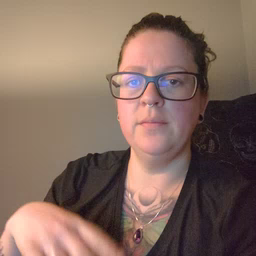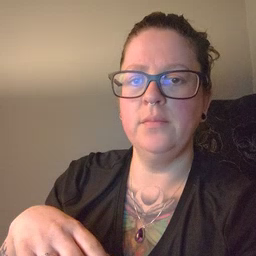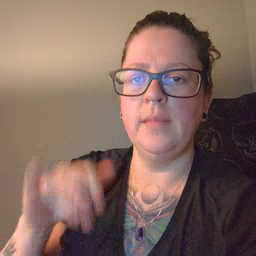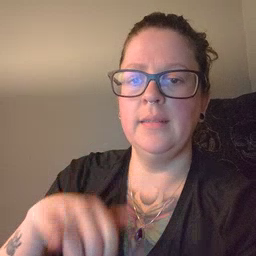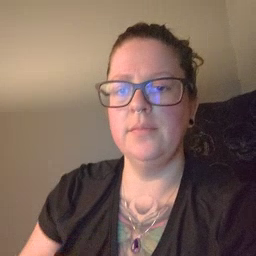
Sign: that